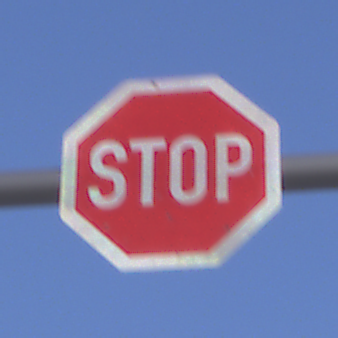
Verkehrszeichen: Stop
Umgebung: Outdoor, Nature
Tageszeit: SunriseSunset
Wetter: Clear
Licht: Natural
Jahreszeit: NotSpecified
Kontrast: LowContrast